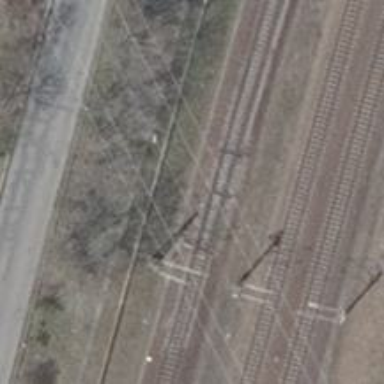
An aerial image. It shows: Railway switch with turnout to the right.